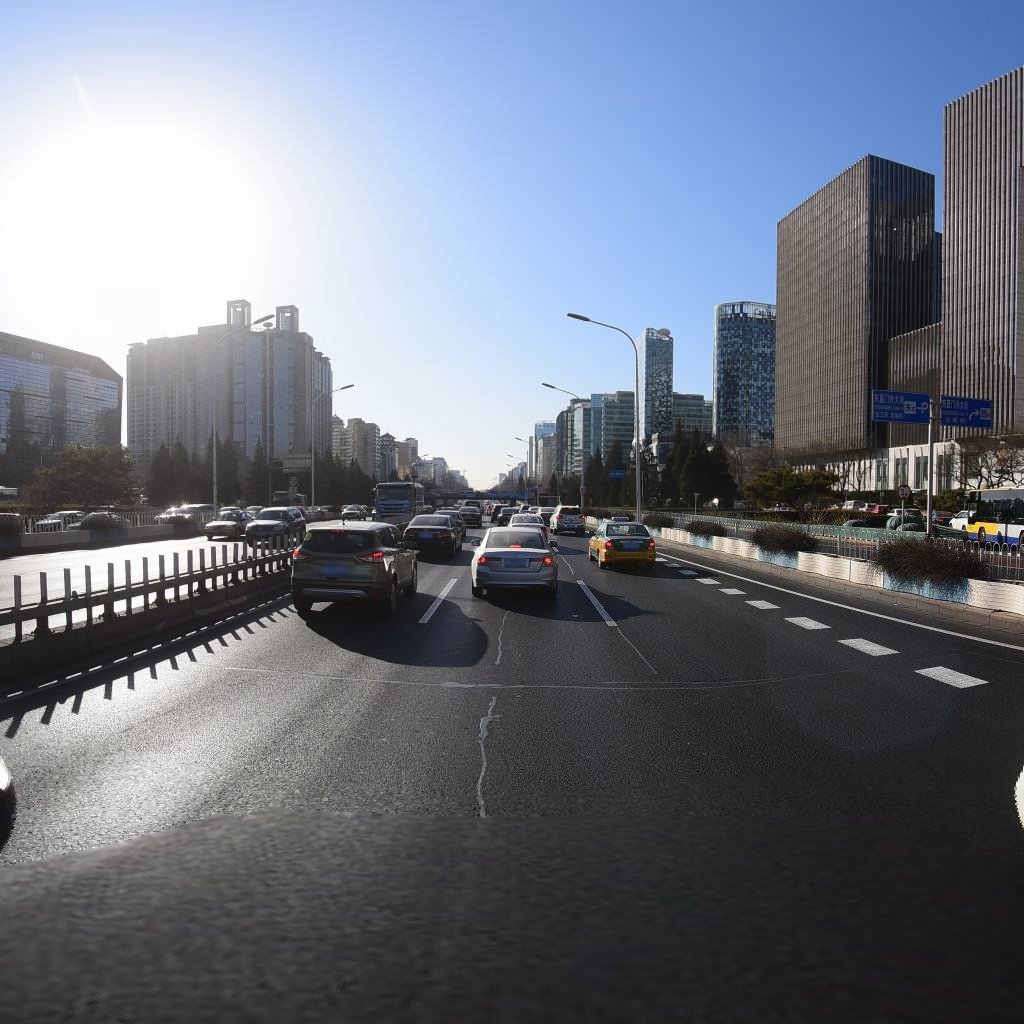
Region: Dongcheng
Road damage annotations: longitudinal patch, transverse patch, longitudinal patch, longitudinal patch, longitudinal patch